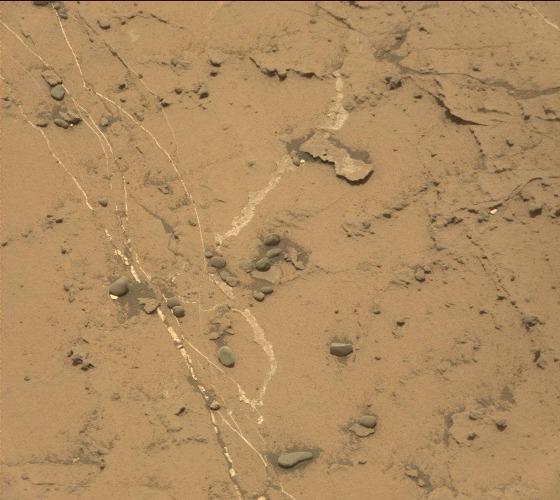
Terrain classes present: Bedrock, Rock